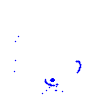
Particle: proton